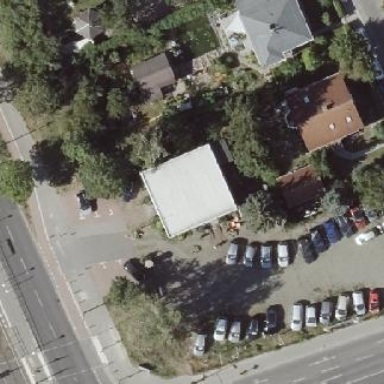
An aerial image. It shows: Retail building with car shop.